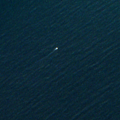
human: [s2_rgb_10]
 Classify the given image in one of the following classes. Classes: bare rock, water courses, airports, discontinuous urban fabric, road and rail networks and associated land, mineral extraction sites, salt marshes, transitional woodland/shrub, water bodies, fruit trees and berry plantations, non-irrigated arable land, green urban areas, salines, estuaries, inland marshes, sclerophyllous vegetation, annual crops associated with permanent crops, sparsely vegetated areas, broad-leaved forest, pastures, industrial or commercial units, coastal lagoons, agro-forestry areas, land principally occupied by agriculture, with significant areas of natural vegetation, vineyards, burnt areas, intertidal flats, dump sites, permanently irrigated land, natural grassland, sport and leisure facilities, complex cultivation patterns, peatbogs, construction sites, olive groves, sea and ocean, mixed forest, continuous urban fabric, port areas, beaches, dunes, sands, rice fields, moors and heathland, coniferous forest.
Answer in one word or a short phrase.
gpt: sea and ocean